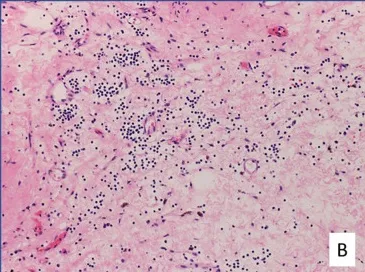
High-power. Magnification showing extensive hyalinized fibrosis with scattered chronic inflammation and hemosiderin laden macrophages in the area of tumor regression.
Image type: pathology (h&e)